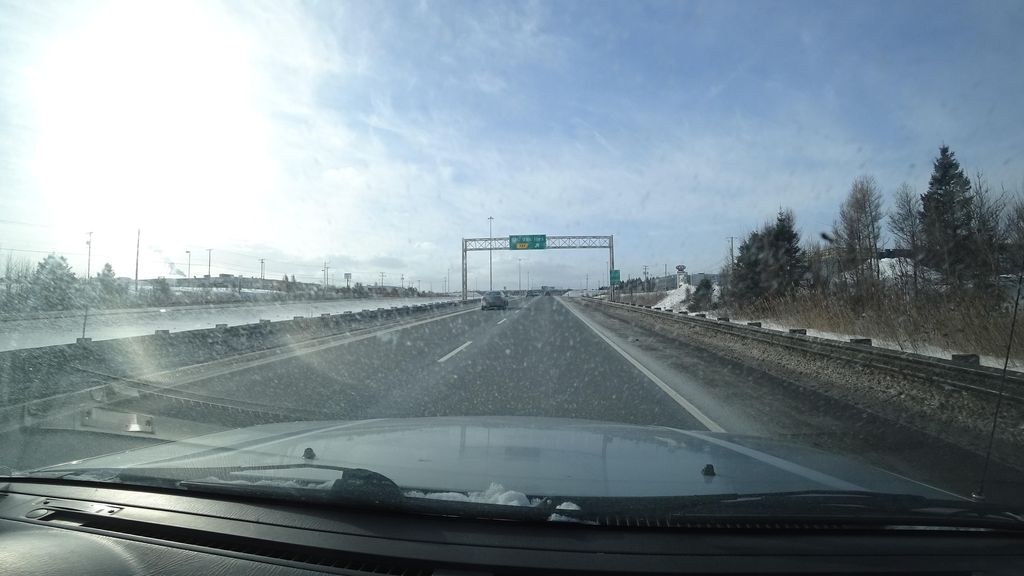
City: quebec_city